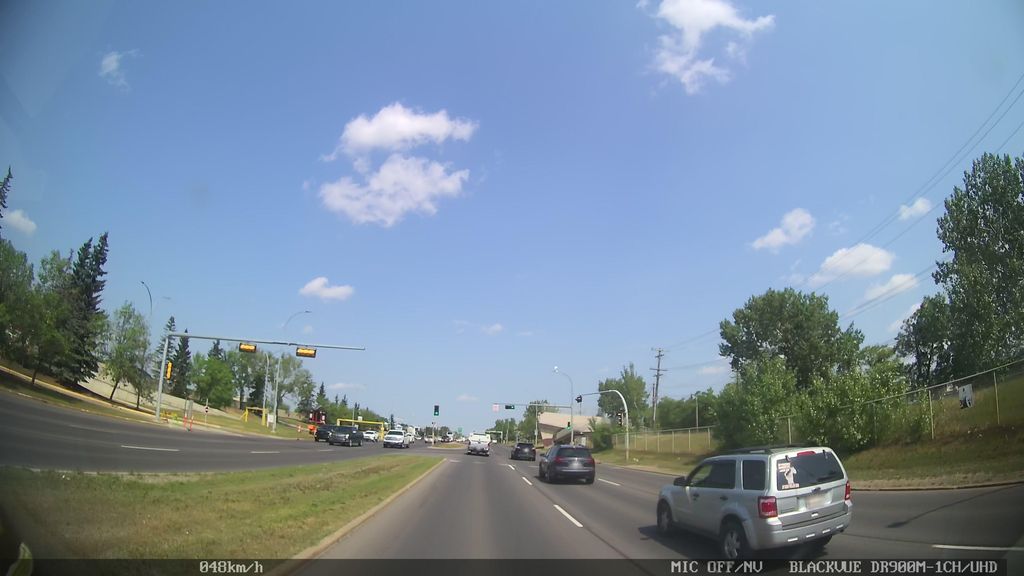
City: edmonton